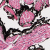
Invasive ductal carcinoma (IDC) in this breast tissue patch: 0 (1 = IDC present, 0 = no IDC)